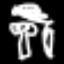
Label: mushroom